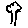
Label: tree